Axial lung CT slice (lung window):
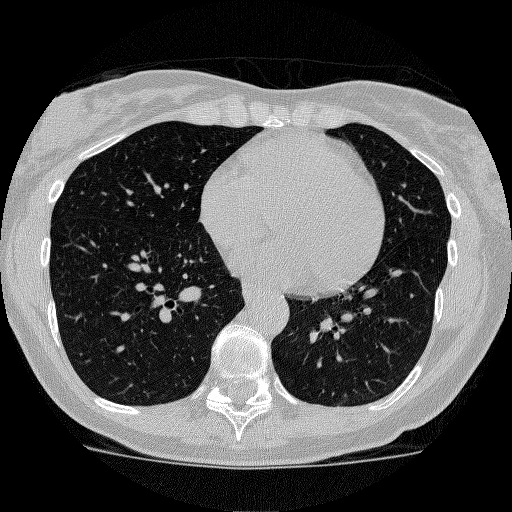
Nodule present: no